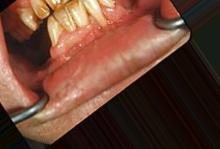
Condition: Tooth Discoloration